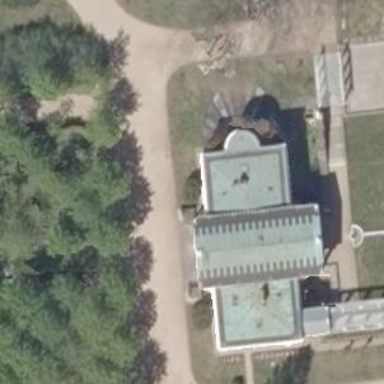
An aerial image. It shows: Historic stately castle building.